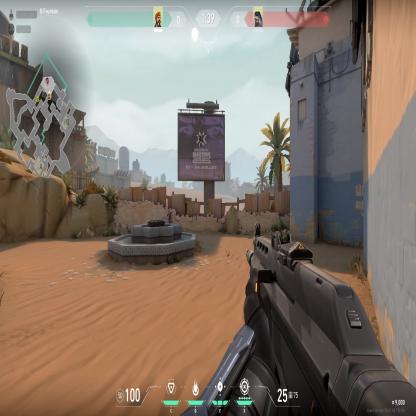
Label: enemy